Question: I am working on an iPad app and when I try to put the navigation bar on the first view controller, it fits in the main storyboard but is too small (also comes in contact with the status bar) when I run the simulator (as seen in the picture below):

The width and height in the storyboard are set to regular, not sure if it is relevant to this question. How do I fix this?
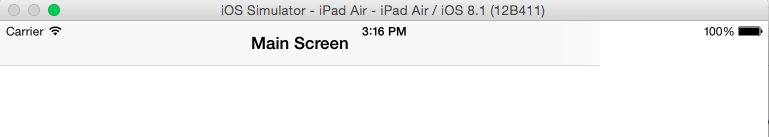
Answer: It looks like you're just adding a navigation bar. Are you sure you don't want a navigation controller?
If you do just want the navigation bar the you need to add constraints to pin it to the left and right of the screen.
Click the "add constraints" button and pin to left right and top.